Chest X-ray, AP view. Patient: 39 years old, sex M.
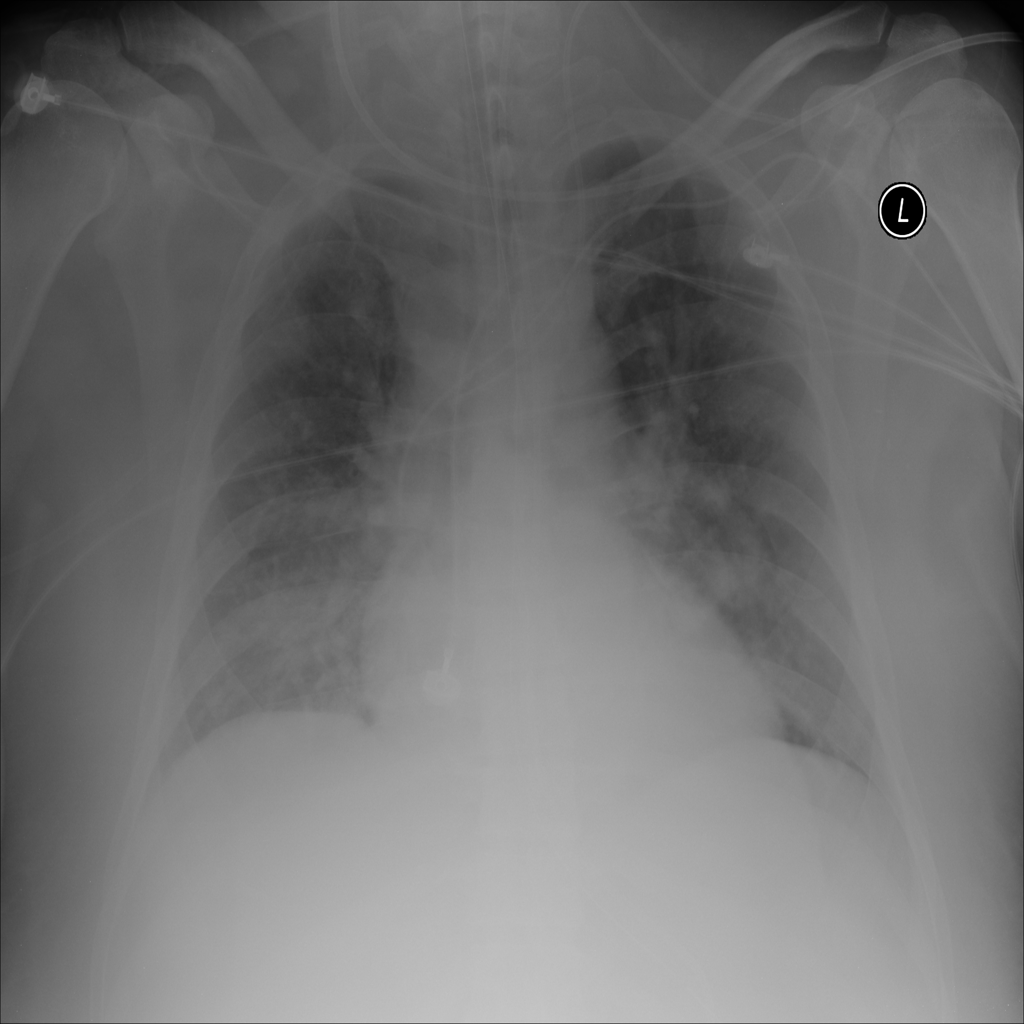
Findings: Edema